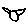
Label: bird